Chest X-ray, PA view. Patient: 34 years old, sex M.
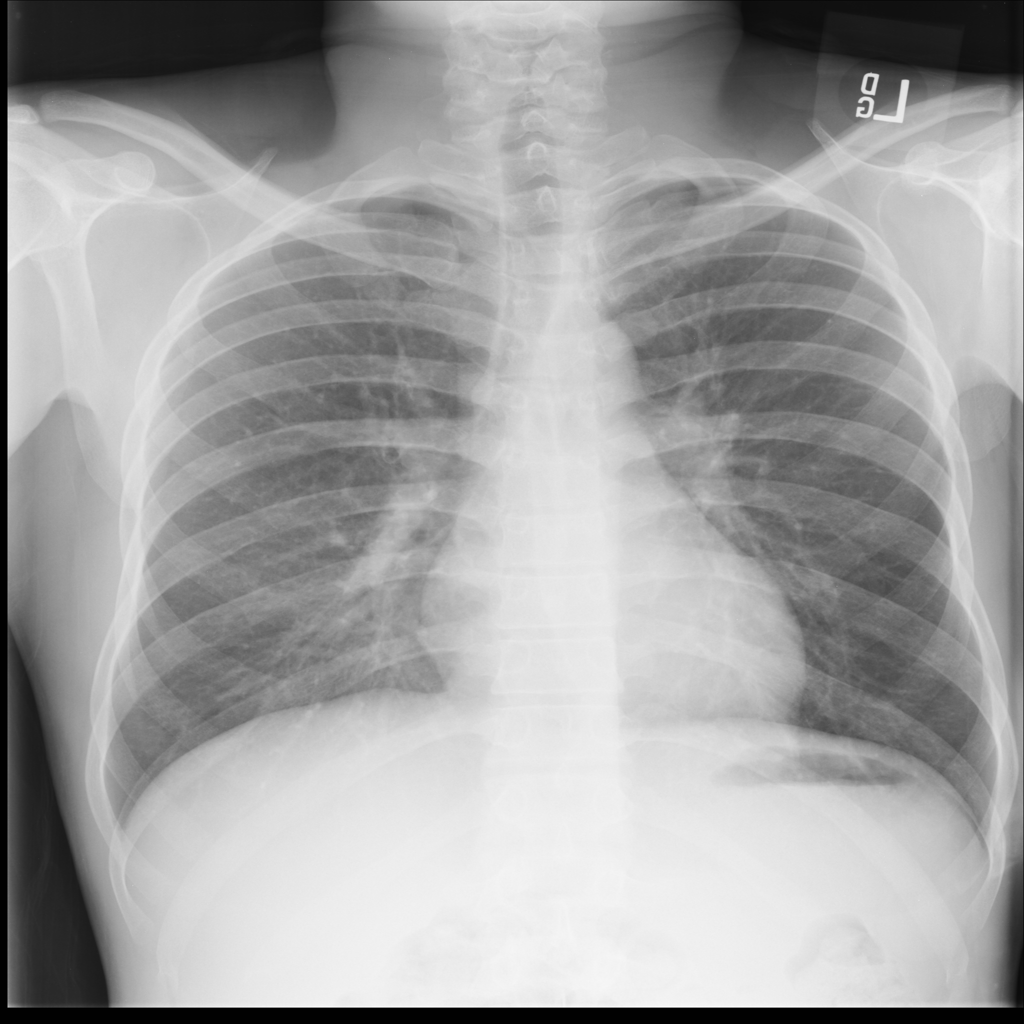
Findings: No Finding